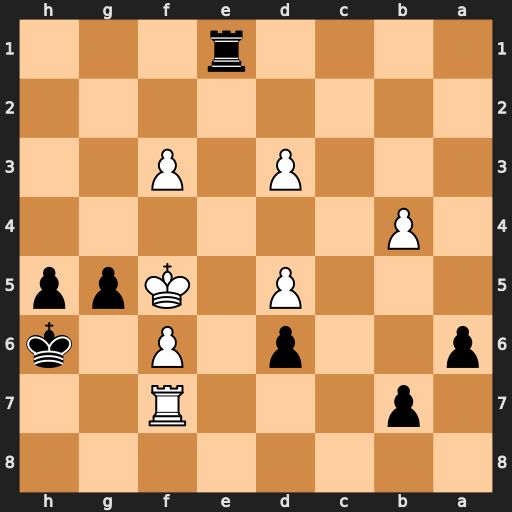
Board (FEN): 8/1p3R2/p2p1P1k/3P1Kpp/1P6/3P1P2/8/4r3
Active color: b
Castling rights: -
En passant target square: -
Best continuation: Re5#